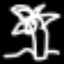
Label: palm tree